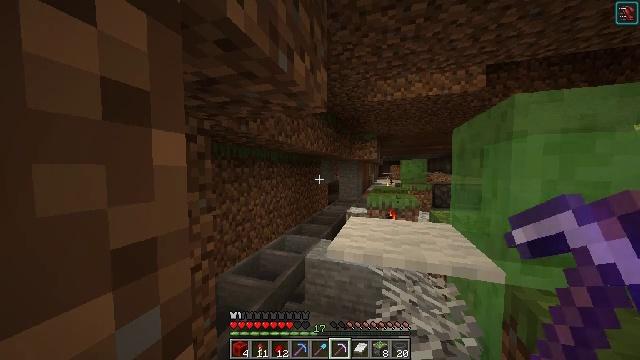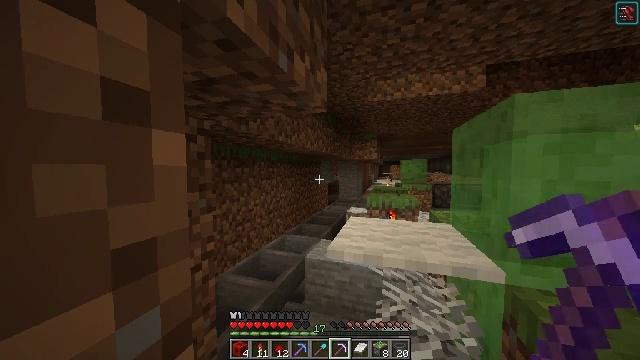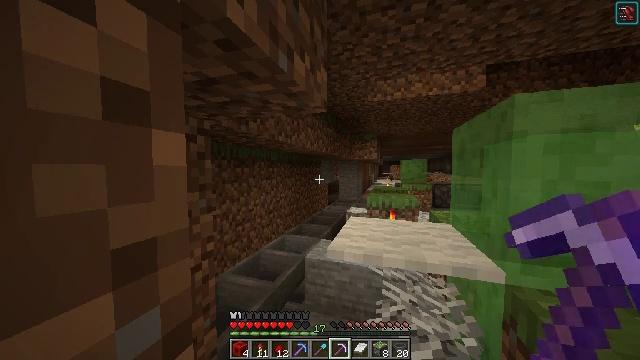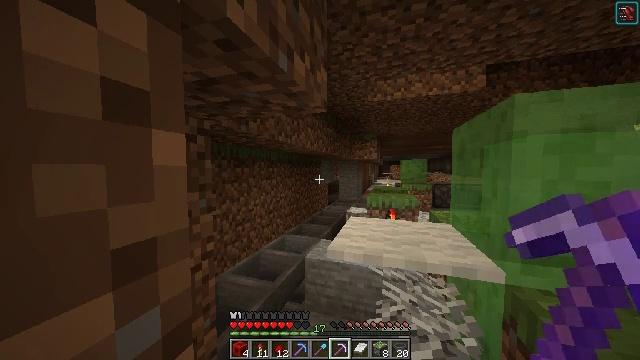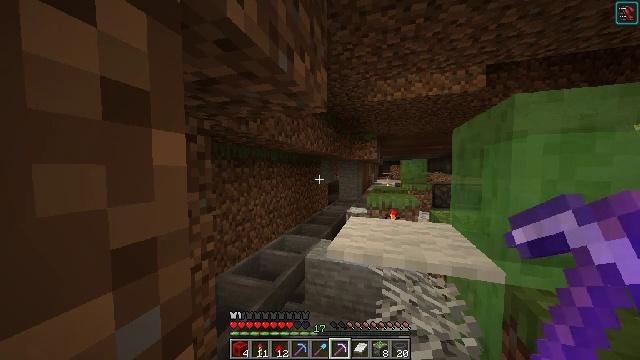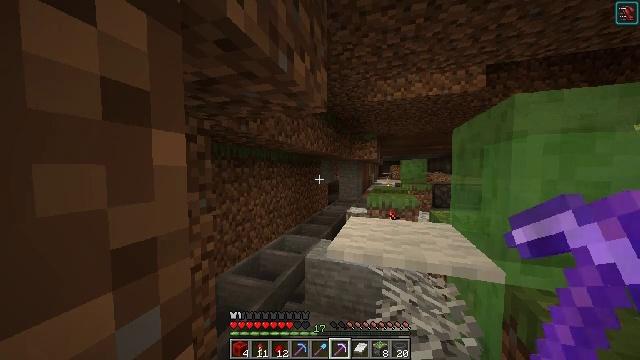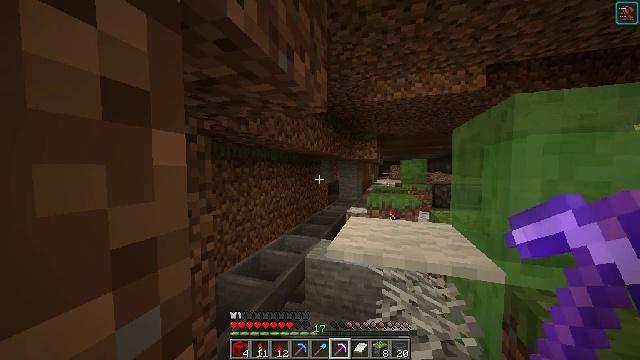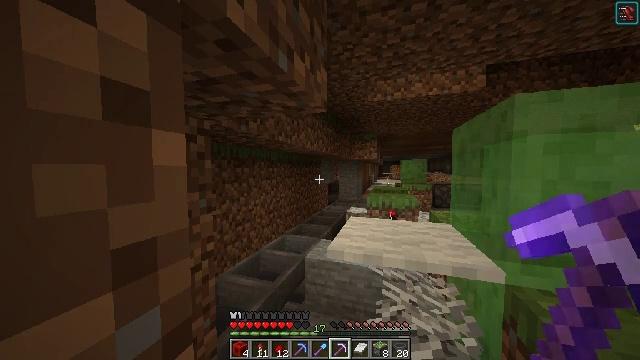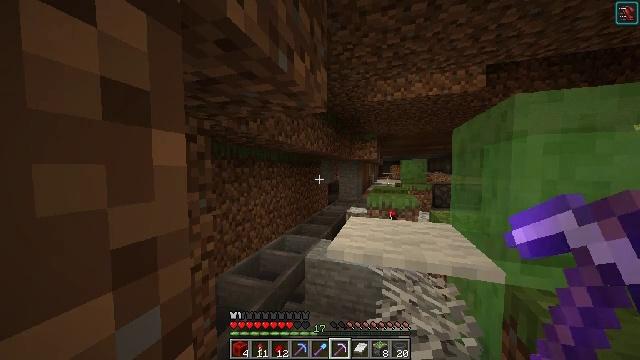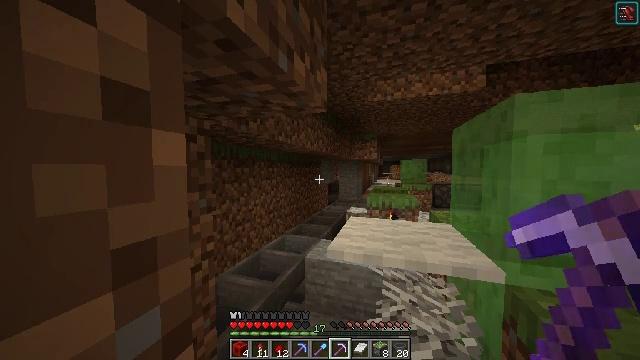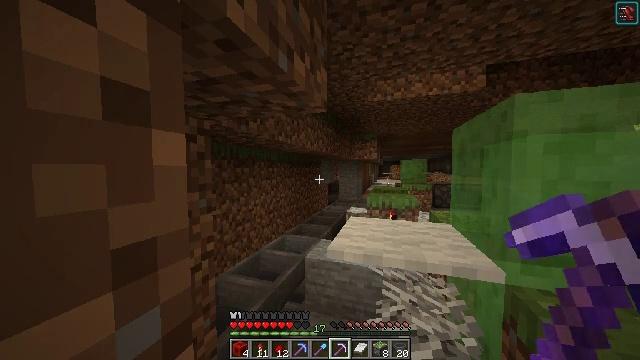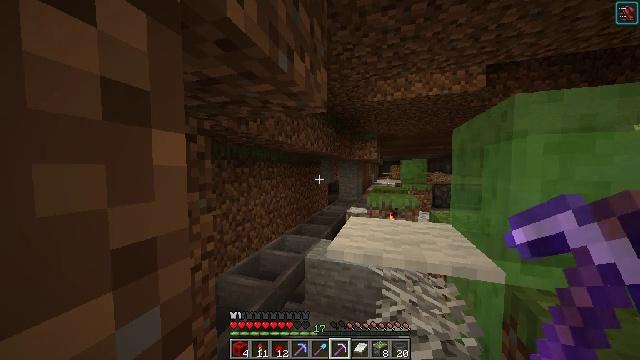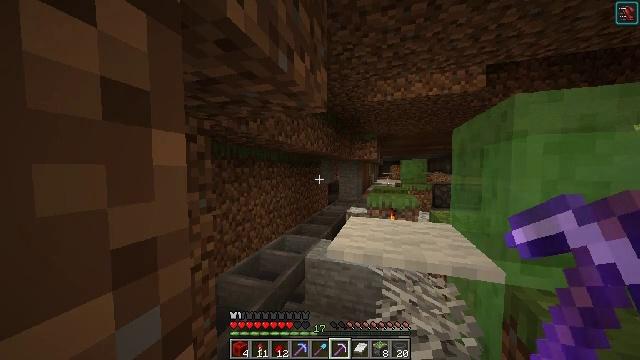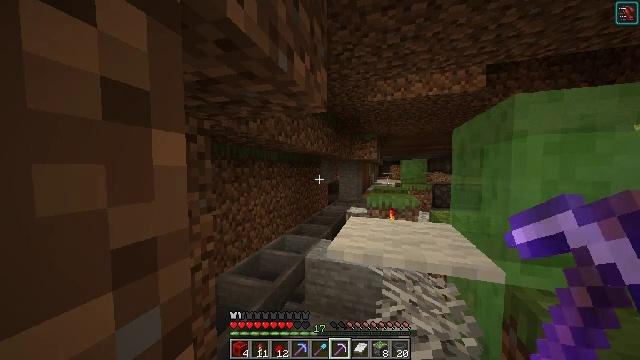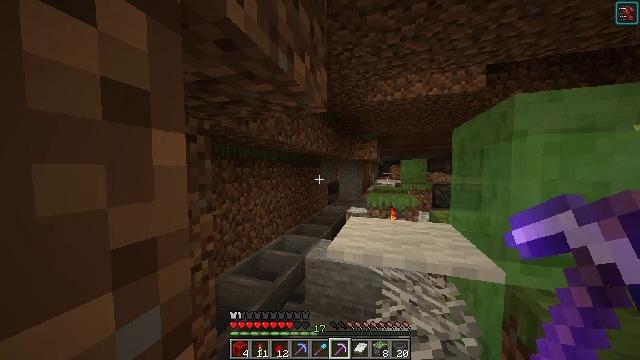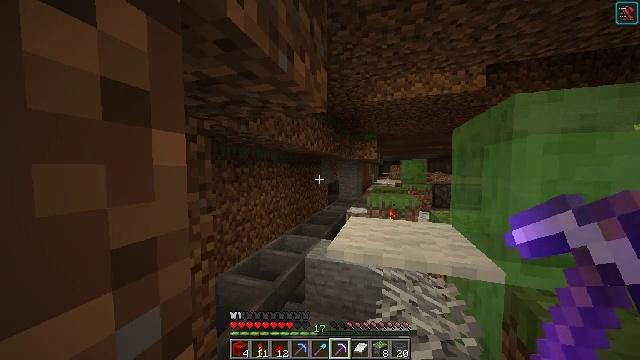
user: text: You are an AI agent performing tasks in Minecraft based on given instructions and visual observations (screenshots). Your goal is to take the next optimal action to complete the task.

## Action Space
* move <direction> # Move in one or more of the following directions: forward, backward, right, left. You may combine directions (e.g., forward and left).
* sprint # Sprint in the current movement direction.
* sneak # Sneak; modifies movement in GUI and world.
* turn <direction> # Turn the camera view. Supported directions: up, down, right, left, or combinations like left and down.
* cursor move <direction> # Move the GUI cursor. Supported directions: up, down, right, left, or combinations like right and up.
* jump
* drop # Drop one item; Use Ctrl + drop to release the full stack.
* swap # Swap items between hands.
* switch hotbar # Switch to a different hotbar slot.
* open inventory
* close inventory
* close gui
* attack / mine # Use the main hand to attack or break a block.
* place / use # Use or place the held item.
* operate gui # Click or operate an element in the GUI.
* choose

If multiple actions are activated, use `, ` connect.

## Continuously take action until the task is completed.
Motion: motion action
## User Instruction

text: Remove the white carpet from the floor.
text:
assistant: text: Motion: no_op
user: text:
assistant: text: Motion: no_op
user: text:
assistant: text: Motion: no_op
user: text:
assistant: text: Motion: no_op
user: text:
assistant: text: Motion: no_op
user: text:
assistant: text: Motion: no_op
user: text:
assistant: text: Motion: no_op
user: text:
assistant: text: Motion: no_op
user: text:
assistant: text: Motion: no_op
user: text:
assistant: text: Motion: no_op
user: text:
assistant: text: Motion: no_op
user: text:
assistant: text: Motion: no_op
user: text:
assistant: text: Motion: no_op
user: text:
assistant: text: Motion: no_op
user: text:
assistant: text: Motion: no_op
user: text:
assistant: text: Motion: no_op
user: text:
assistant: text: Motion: no_op
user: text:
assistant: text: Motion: no_op
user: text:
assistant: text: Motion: no_op
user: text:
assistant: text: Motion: no_op
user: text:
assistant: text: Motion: no_op
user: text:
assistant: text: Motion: no_op
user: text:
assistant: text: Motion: no_op
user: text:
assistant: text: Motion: no_op
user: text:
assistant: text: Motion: no_op
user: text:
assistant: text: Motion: no_op
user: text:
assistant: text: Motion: no_op
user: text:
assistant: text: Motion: no_op
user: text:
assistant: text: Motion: no_op
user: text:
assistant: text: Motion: no_op